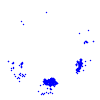
Particle: kaon